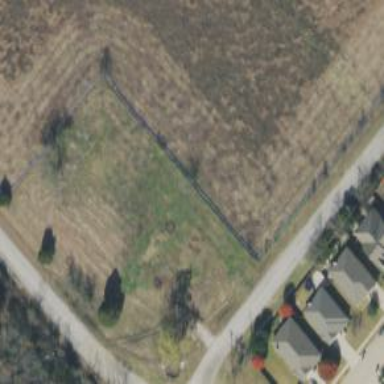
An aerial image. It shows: Grassy plot in zoning area.